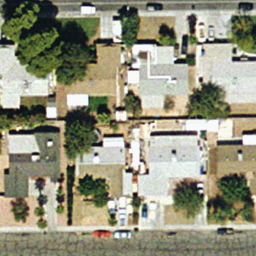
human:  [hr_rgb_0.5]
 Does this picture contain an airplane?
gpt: no